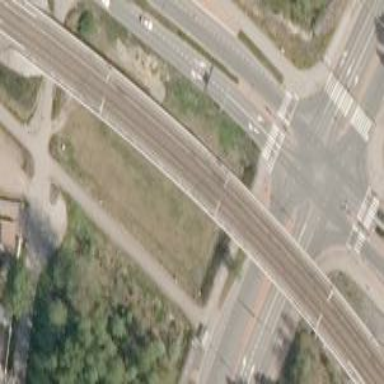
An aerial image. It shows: Man-made bridge.